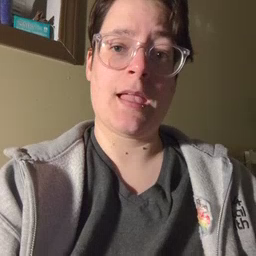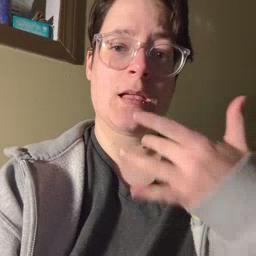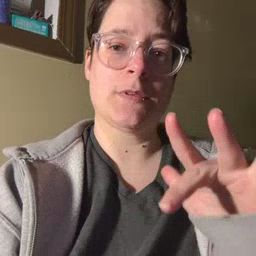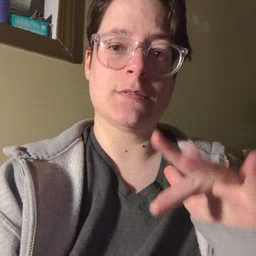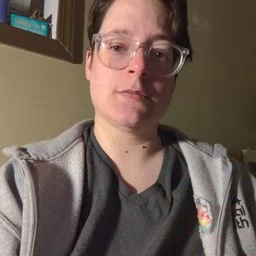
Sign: empty